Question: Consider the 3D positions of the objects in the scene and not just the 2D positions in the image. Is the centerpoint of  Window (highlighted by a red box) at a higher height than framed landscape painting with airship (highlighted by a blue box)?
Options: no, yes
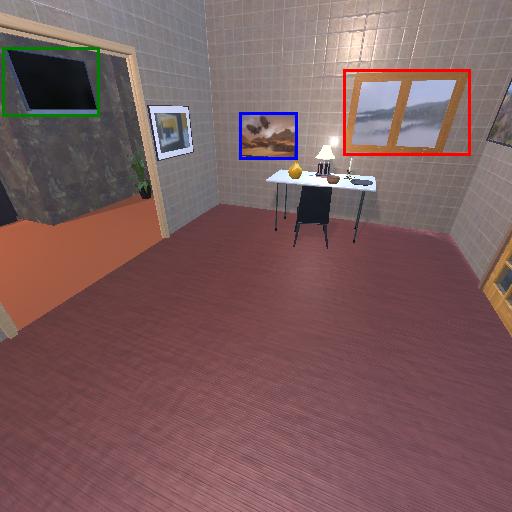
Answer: no